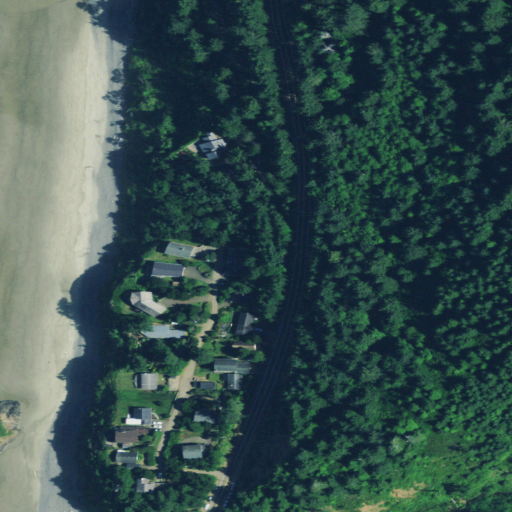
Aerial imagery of beach in Oregon named Short Beach containing mixed forest, barren land, evergreen forest, low intensity development, open development, medium intensity development, open water, and herbaceous wetlands